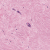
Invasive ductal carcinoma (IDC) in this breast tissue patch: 0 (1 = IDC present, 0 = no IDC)